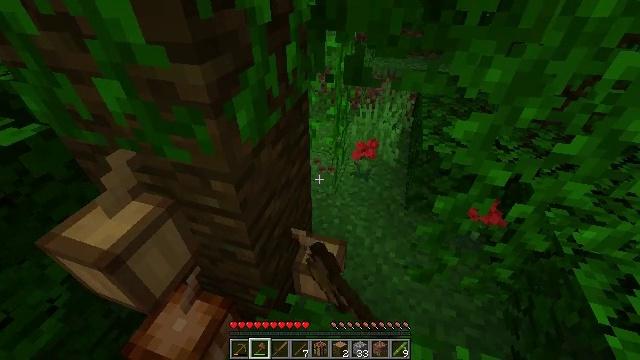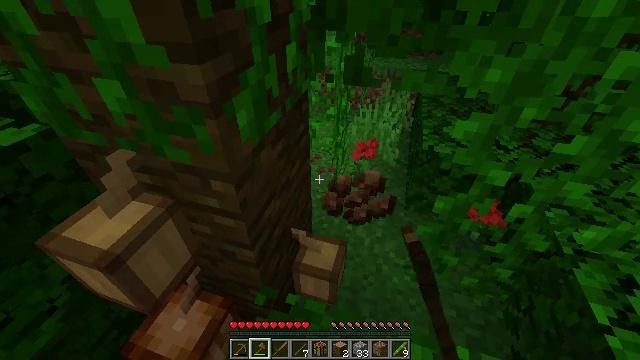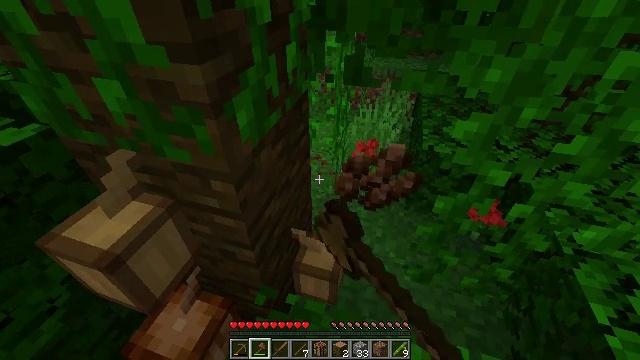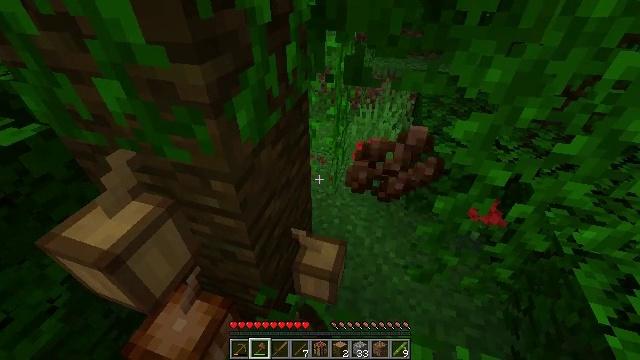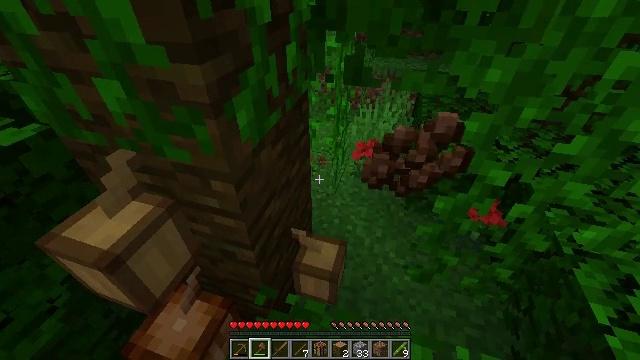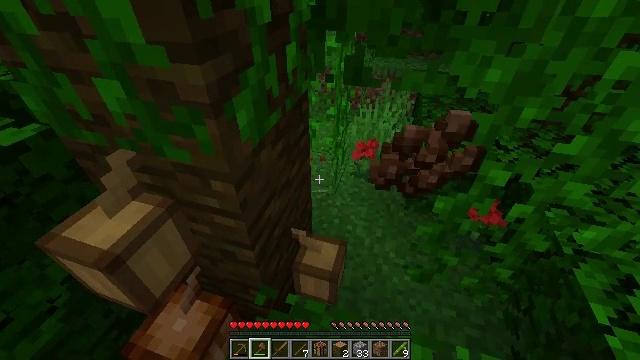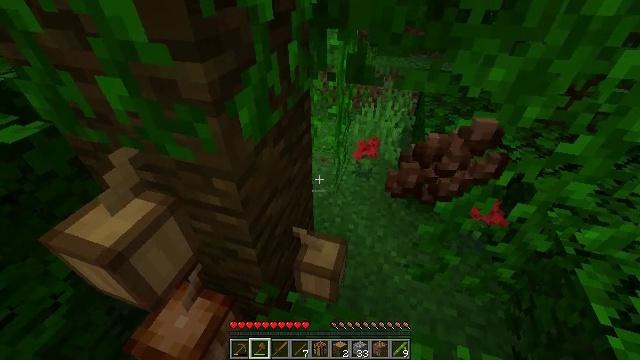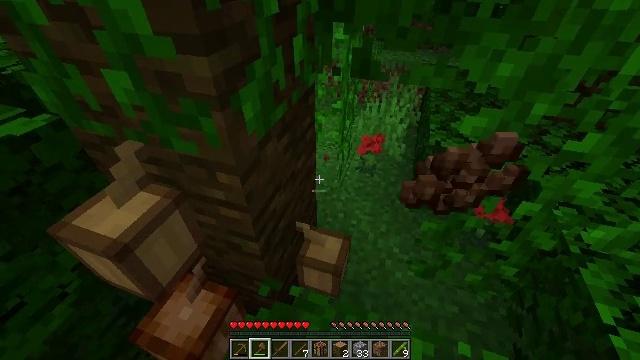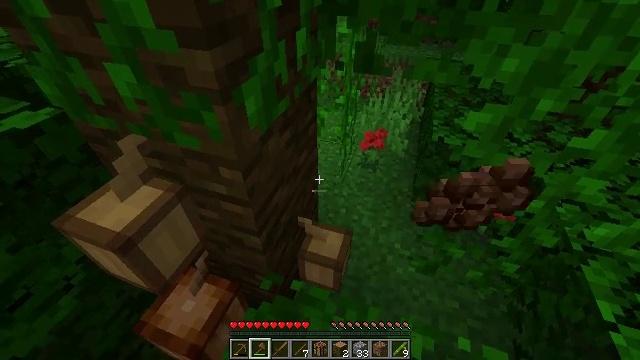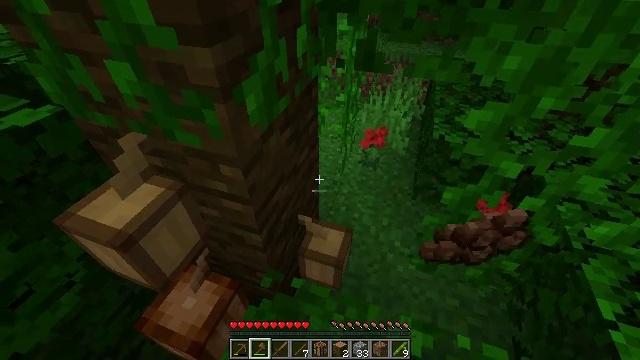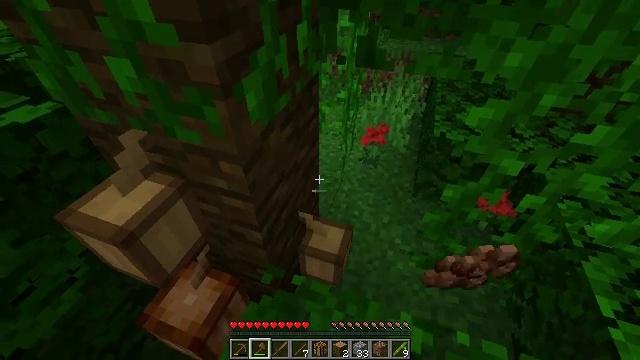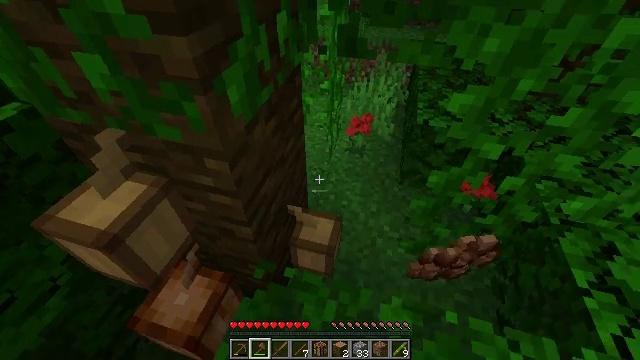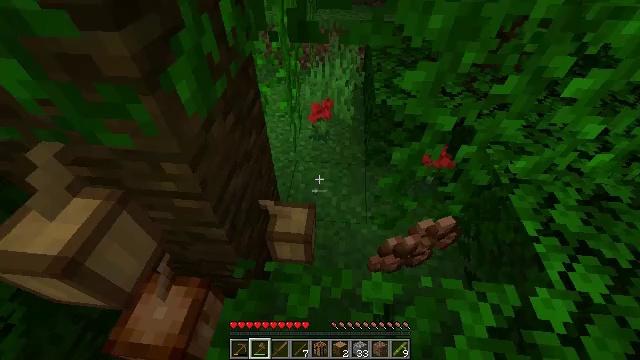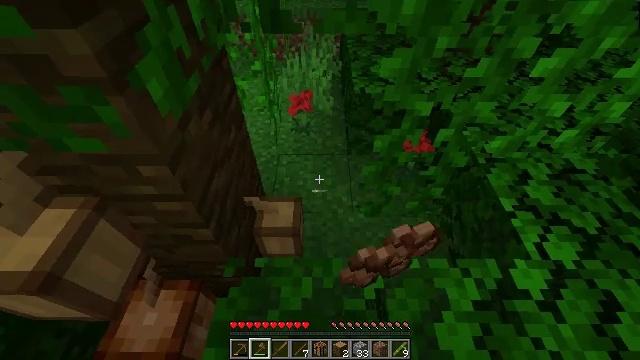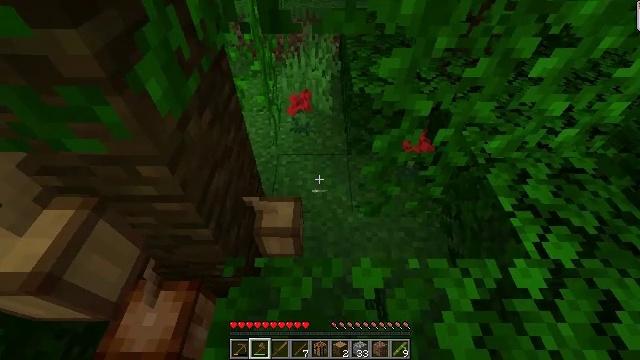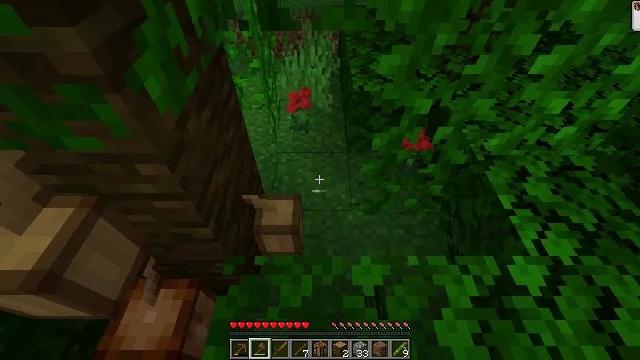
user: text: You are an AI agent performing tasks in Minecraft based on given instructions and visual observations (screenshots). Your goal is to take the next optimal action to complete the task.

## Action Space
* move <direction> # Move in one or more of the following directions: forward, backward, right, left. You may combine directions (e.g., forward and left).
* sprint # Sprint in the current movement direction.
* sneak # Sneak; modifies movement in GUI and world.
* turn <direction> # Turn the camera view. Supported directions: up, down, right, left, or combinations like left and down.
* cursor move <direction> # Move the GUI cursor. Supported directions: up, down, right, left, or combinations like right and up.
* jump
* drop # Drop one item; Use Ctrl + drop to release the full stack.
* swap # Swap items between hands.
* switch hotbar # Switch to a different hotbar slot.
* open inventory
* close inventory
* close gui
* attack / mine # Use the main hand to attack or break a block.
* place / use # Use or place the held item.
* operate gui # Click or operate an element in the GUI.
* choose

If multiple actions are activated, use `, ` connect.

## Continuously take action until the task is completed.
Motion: motion action
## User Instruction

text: Break the cocoa pod.
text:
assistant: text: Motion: attack / mine
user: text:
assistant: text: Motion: attack / mine
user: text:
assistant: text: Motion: attack / mine
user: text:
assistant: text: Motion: attack / mine
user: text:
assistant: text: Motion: no_op
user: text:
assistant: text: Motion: no_op
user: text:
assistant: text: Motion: turn left and down
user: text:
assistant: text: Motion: turn down
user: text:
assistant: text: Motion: no_op
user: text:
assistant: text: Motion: no_op
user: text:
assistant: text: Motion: turn right and down
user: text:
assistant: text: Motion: turn right and down
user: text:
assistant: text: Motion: turn right and down
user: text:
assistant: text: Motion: no_op
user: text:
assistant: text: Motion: no_op
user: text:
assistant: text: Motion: no_op
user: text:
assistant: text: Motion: no_op
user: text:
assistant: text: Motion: no_op
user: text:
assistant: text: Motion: no_op
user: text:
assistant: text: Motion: no_op
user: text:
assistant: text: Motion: no_op
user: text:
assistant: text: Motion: no_op
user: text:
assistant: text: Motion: move right, turn left
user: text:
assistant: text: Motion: move right, turn left
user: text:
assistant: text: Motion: move right, turn left and down
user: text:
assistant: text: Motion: move right, turn left
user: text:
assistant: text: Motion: turn left and down
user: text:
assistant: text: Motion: turn left and down
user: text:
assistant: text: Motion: turn left and down
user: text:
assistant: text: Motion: turn left and down